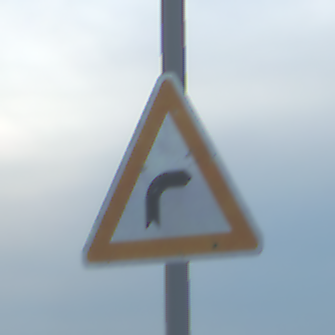
Verkehrszeichen: KurveRechts
Umgebung: Outdoor, Beach
Tageszeit: SunriseSunset
Wetter: PartlyCloudy
Licht: Natural
Jahreszeit: NotSpecified
Kontrast: LowContrast